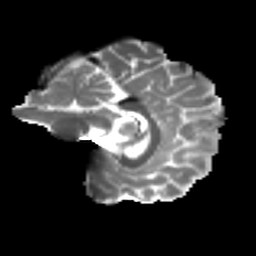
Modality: T2w
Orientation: sagittal
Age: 22
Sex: female
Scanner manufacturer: ge
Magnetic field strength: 3 T
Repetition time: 7.8 s
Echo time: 0.0606 s